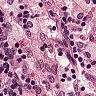
Metastatic tissue present: no